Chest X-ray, AP view. Patient: 47 years old, sex M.
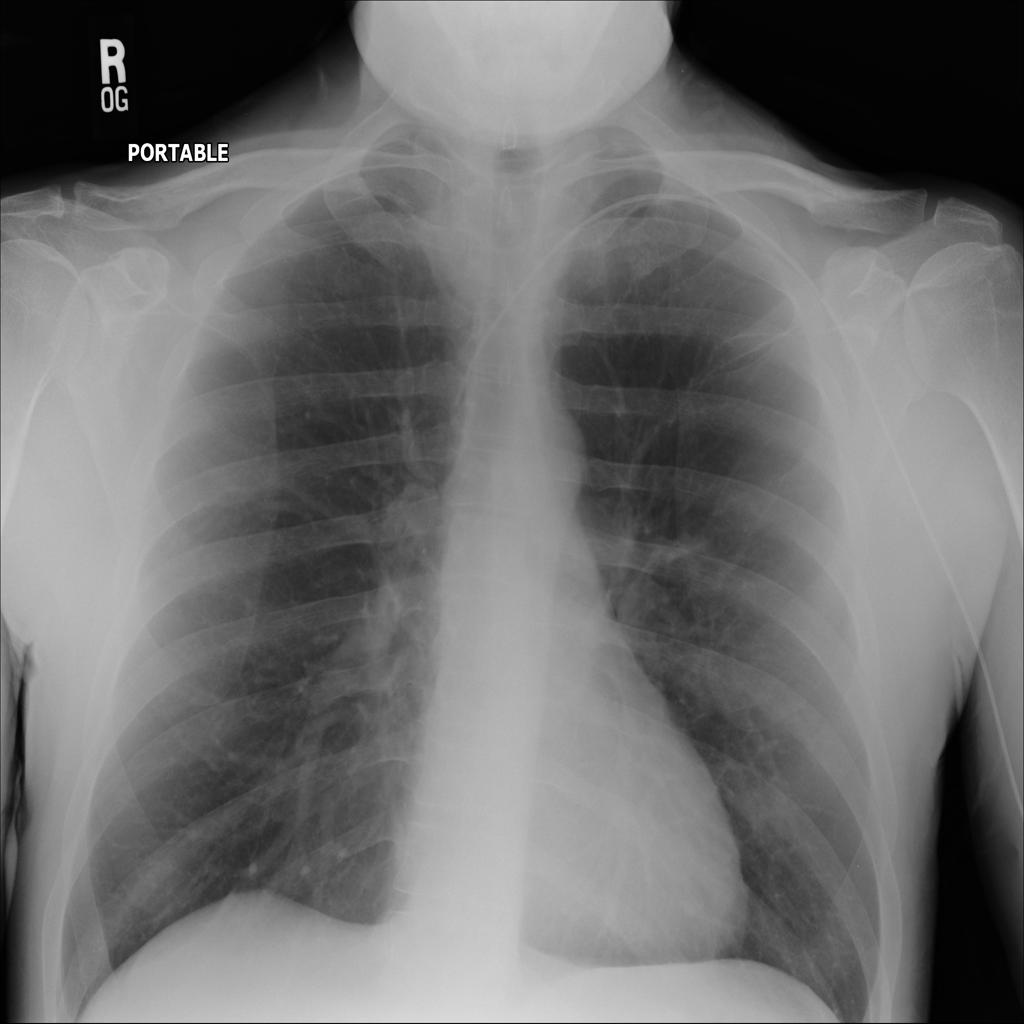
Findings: No Finding